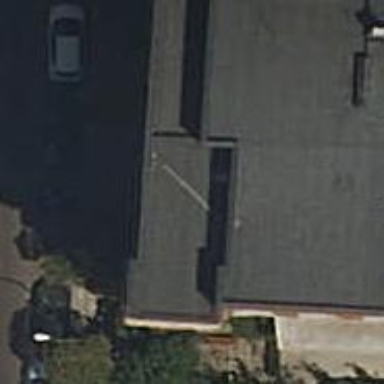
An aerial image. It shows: Clinic.